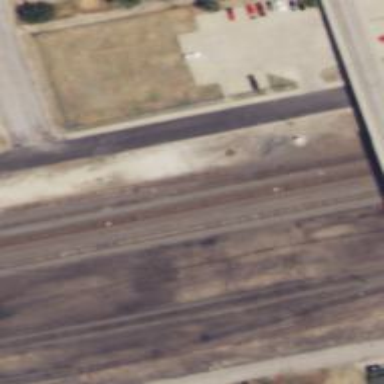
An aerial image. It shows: Railway track.